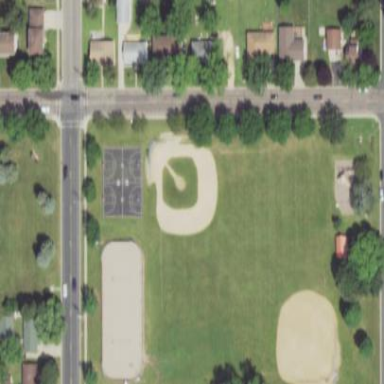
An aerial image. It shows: Baseball pitch for leisure land activities.